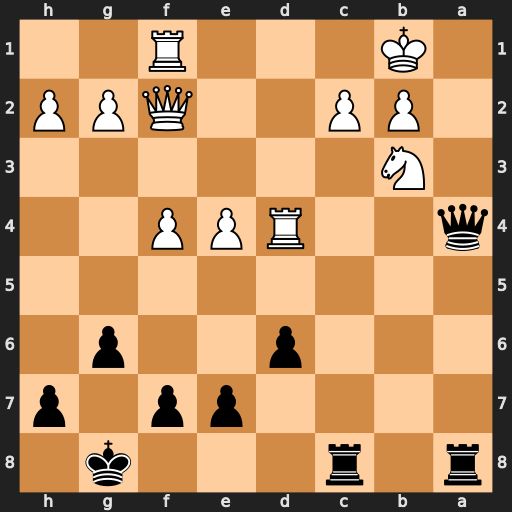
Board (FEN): r1r3k1/4pp1p/3p2p1/8/q2RPP2/1N6/1PP2QPP/1K3R2
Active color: b
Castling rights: -
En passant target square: -
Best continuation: Qa2+ Kc1 Qxb3